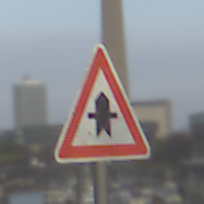
Verkehrszeichen: Vorfahrt
Umgebung: Outdoor, Urban
Tageszeit: SunriseSunset
Wetter: PartlyCloudy
Licht: Natural
Jahreszeit: NotSpecified
Kontrast: LowContrast